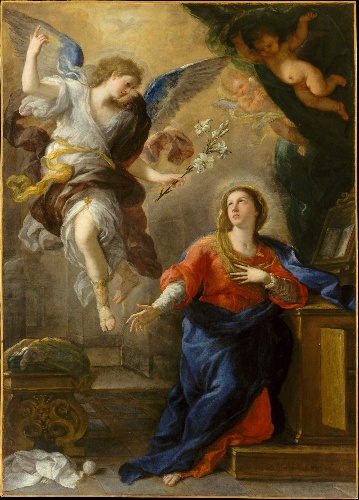
Title: The Annunciation
Artist: Luca Giordano
Artist bio: Italian, Naples 1634–1705 Naples
Date: 1672
Object type: Painting
Classification: Paintings
Medium: Oil on canvas
Dimensions: 93 1/8 x 66 7/8 in. (236.5 x 169.9 cm)
Department: European Paintings
Credit line: Gift of Mr. and Mrs. Charles Wrightsman, 1973
Accession year: 1973
Repository: Metropolitan Museum of Art, New York, NY
Tags: Annunciation|Lilies|Archangel Gabriel|Angels|Virgin Mary